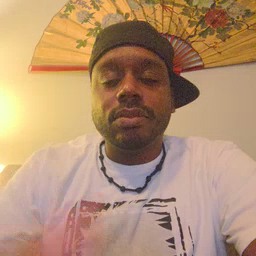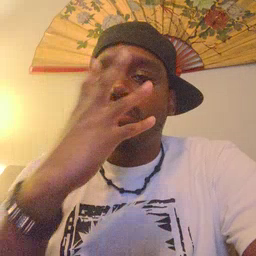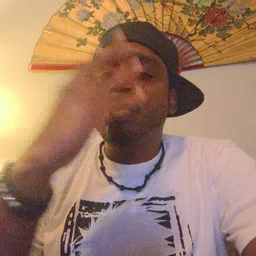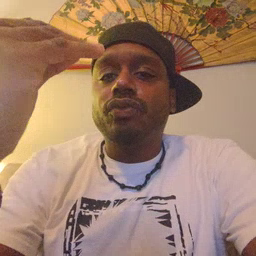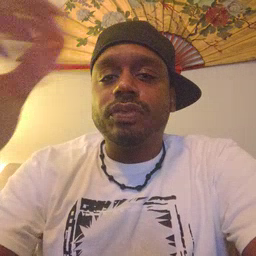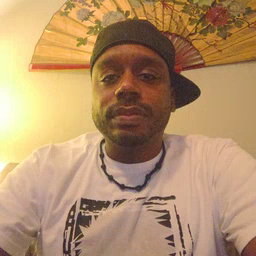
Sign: wolf